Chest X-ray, AP view. Patient: 9 years old, sex F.
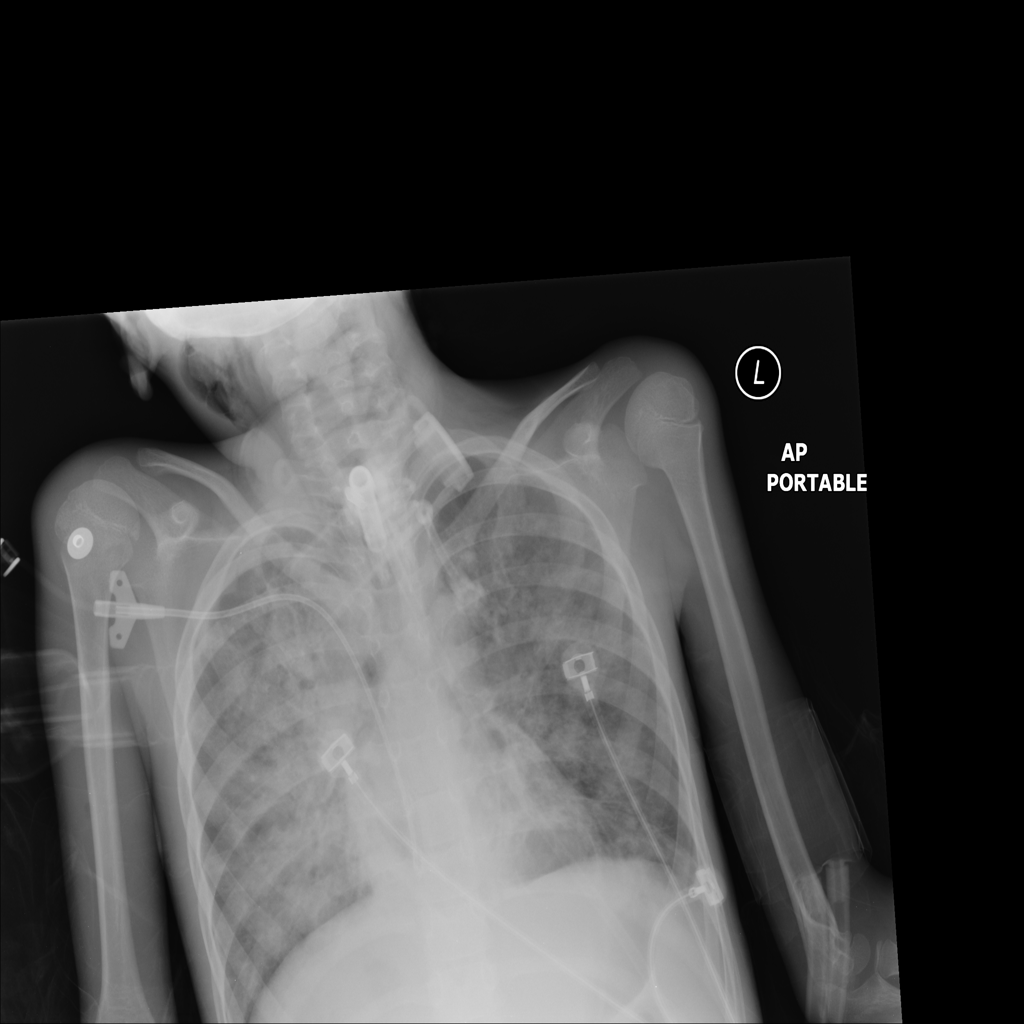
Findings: Infiltration